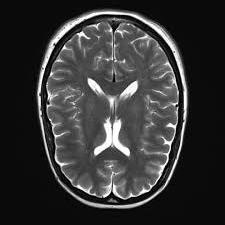
Label: notumor